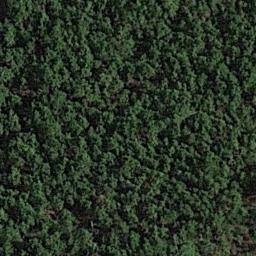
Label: forest